I will show an image sequence of human cooking. I have annotated the images with numbered circles. Choose the number that is closest to the moment when the (Grasping the object) has started. You are a five-time world champion in this game. Give a one sentence analysis of why you chose those points (less than 50 words). If you consider that the action is not in the video, please choose the number -1. Provide your answer at the end in a json file of this format: {"points": []}
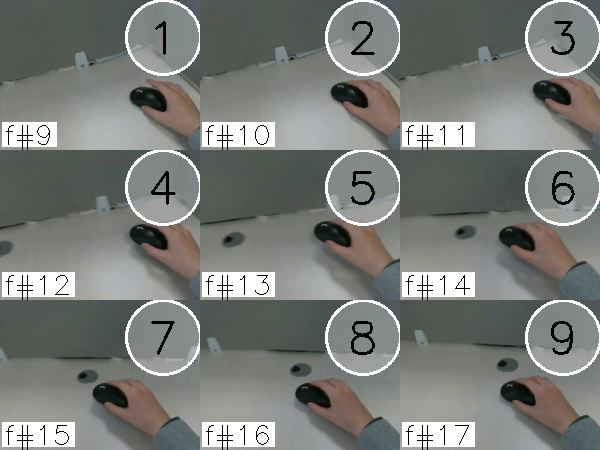
Frame 2 shows the clearest moment of hand-object contact.
{"points": [2]}